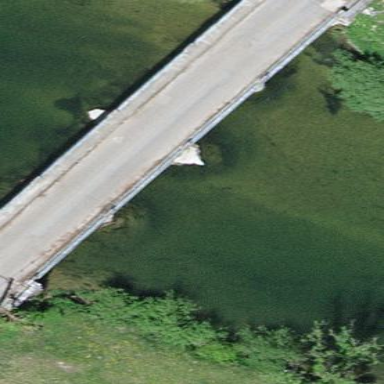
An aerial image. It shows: Man-made bridge.